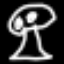
Label: mushroom